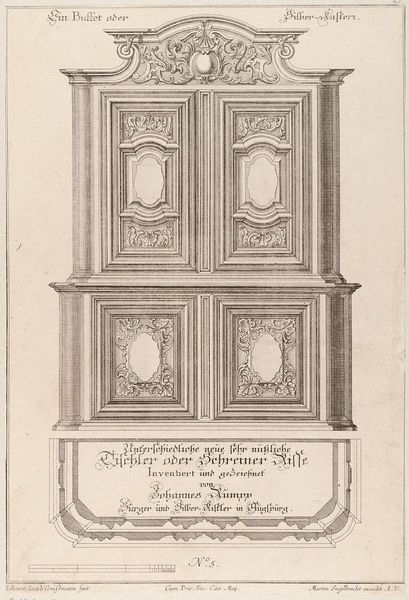
Titel: Querschnitt, Grund- und Aufriss eines Buffets/eines Silberkastens
Künstler: Martin Engelbrecht
Standort: Hamburg
Institution: Museum für Kunst und Gewerbe Hamburg
Schlagwörter: säulen, tür, zeichnung, ornament, regal, möbel, schwung, schrift, schrank, türen, fläche, grafik, graphik, ornamente, fotografie, photographie, truhe, druckgraphik, druckgrafik, stich, kiste, entwurf, kasten, kunstgewerbe, laubwerk, blattwerk, kupferstich, kunsthandwerk, bord, schwungvoll, bandelwerk, reproduktionen, industriedesign, druckerzeugnisse, büffet, ornamentstich, vorlageblätter